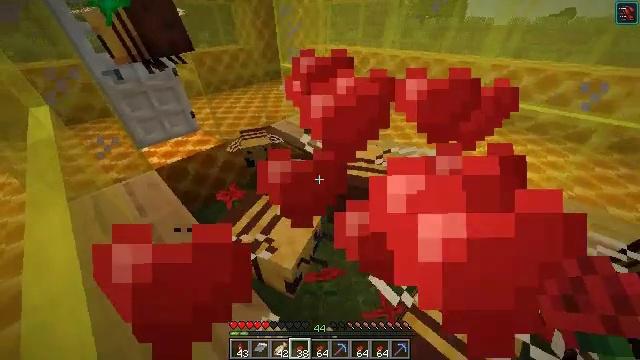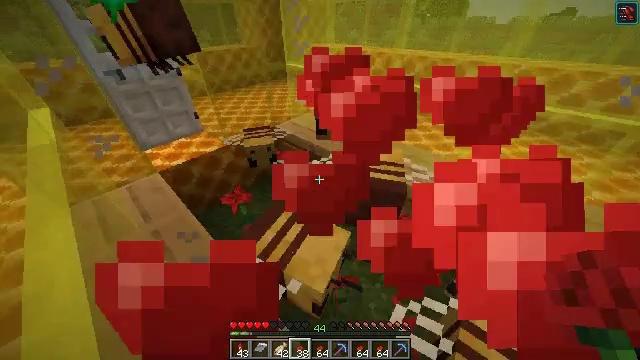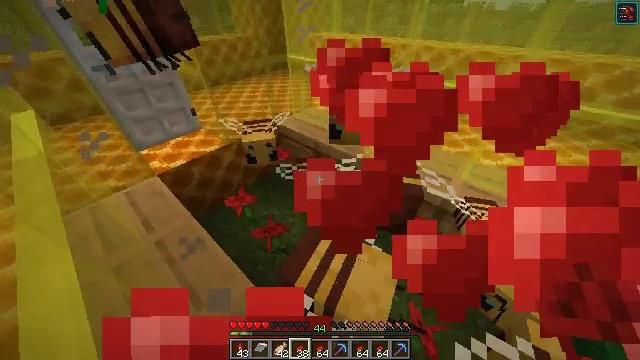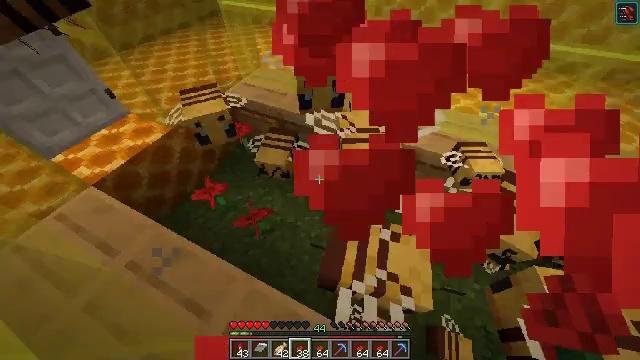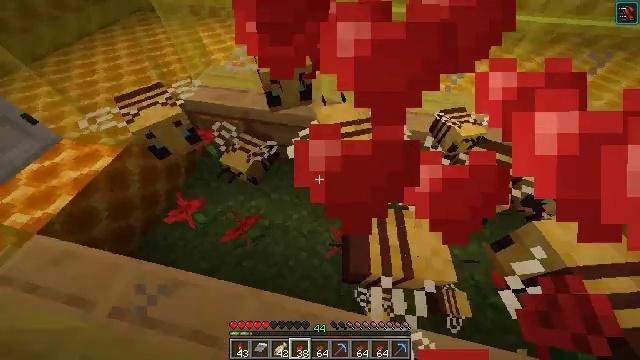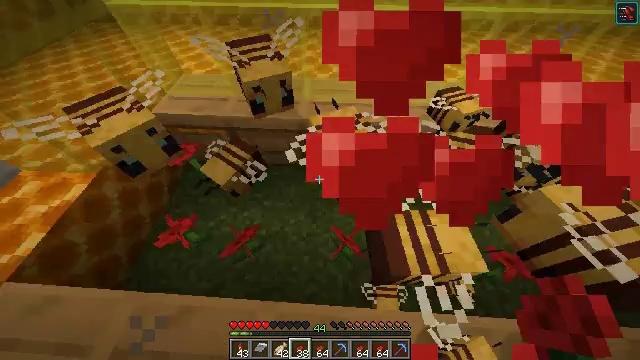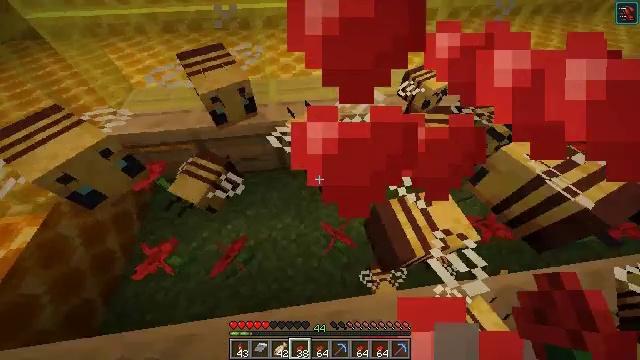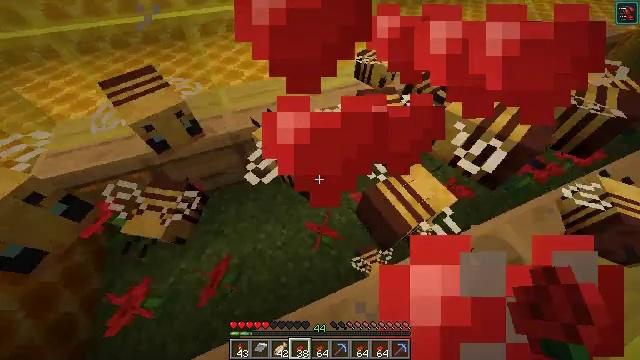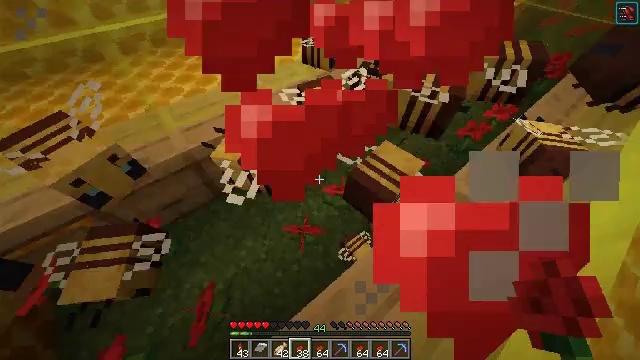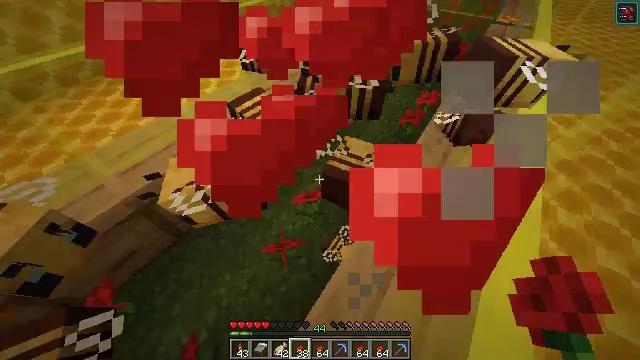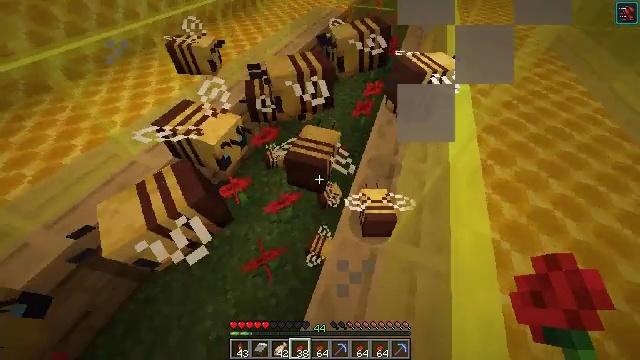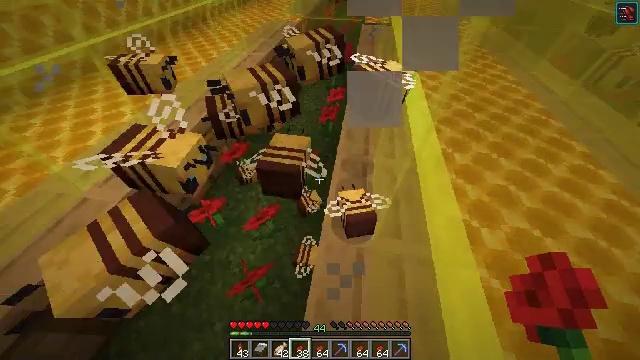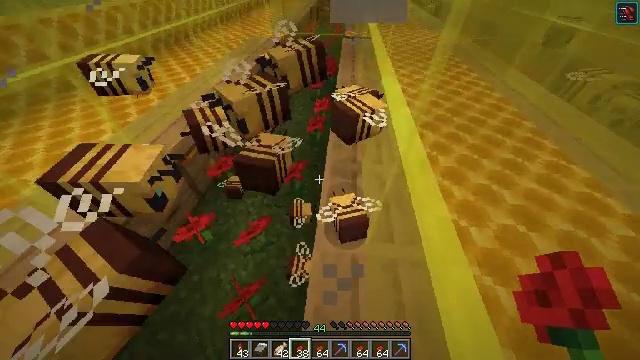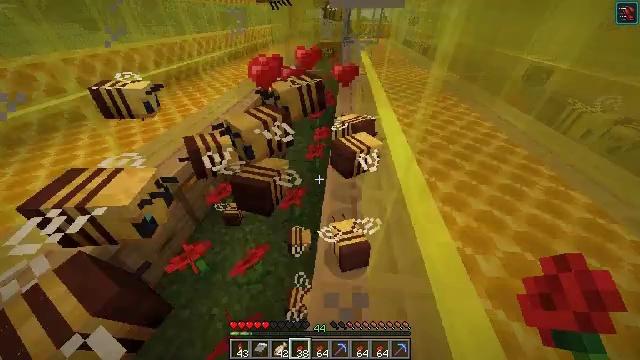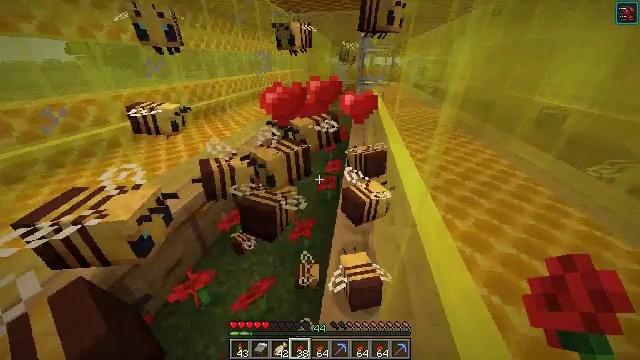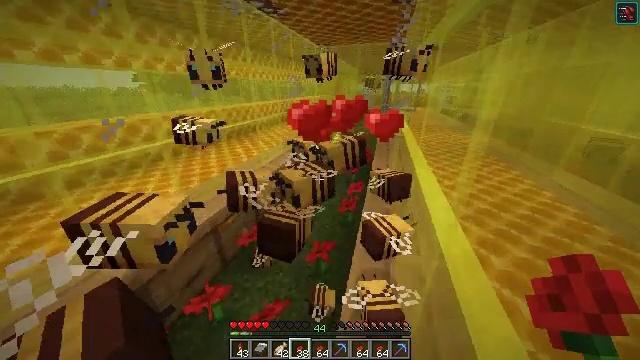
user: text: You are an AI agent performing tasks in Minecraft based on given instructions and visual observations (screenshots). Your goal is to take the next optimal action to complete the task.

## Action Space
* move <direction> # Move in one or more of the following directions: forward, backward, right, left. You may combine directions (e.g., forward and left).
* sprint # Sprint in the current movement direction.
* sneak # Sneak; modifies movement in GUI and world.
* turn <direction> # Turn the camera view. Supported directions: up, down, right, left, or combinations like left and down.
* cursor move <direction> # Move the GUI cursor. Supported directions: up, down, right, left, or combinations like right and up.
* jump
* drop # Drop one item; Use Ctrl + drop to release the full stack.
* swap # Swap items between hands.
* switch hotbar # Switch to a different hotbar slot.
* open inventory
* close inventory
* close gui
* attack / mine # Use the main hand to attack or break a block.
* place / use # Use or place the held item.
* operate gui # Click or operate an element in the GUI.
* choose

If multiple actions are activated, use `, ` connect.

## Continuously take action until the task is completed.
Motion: motion action
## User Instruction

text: Gather honey bottles to craft a honey block.
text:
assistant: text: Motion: move left, use / place
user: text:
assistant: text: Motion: move left, turn right and down, use / place
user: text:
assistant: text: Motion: move left, turn right and down, use / place
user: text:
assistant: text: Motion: turn right and down, use / place
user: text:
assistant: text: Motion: turn right, use / place
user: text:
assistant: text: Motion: turn right, use / place
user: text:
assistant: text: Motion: turn right, use / place
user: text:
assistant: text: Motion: turn right, use / place
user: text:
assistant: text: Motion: turn right and up, use / place
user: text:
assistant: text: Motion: turn right, use / place
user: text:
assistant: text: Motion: turn right and up, use / place
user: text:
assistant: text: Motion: turn right and up, use / place
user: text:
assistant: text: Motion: turn up, use / place
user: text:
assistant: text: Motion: turn left and up, use / place
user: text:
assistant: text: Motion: turn left and up, use / place
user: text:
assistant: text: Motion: turn left and up, use / place
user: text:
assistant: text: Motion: turn left and down, use / place
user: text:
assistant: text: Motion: turn left and down, use / place
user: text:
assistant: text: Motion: turn left and down, use / place
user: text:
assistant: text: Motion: turn left and down, use / place
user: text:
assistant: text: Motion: turn left and down, use / place
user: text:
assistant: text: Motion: turn left and down, use / place
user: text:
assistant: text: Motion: turn left and up, use / place
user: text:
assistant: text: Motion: turn left and up, use / place
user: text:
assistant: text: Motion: turn left and up, use / place
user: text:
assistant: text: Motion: turn left and up, use / place
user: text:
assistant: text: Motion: turn left and up, use / place
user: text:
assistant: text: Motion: turn left and up, use / place
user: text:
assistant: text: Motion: turn left and up, use / place
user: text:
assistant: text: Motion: turn right and up, use / place